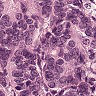
Metastatic tissue present: yes